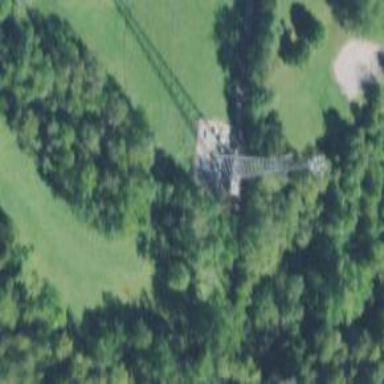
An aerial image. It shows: Mast structure.